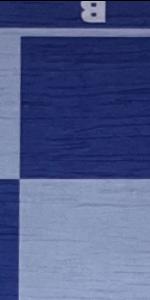
Label: Empty